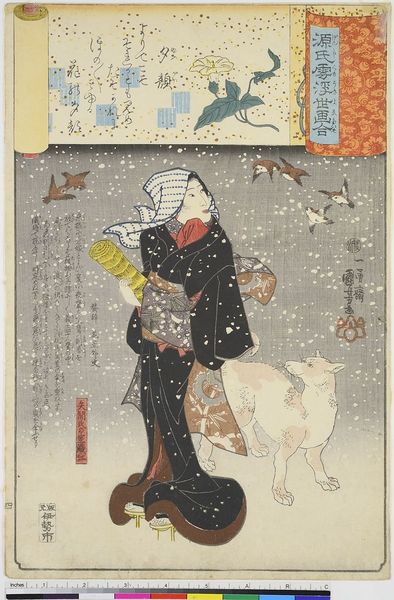
Titel: Yugao, Blatt 4 aus der Serie: Genji Wolken zusammen mit Ukiyo-e
Künstler: Utagawa Kuniyoshi
Standort: Hamburg
Institution: Museum für Kunst und Gewerbe Hamburg
Schlagwörter: vogel, blume, blumen, frau, blüte, schnee, tier, tiere, vögel, figur, stehend, person, kopfbedeckung, holzschnitt, schriftzeichen, gestalt, tierbild, druckgraphik, druckgrafik, literatur, asiatisch, schriftrolle, zeit, farbholzschnitt, edo, charaktere, reproduktionen, druckerzeugnisse, lit, literarische, genji